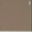
Piece: xx